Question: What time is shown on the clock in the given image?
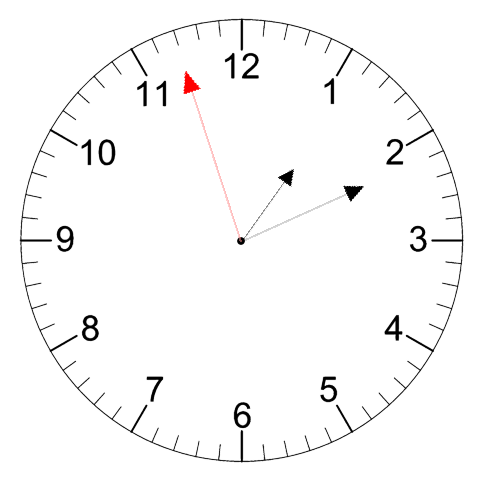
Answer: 01:10:57